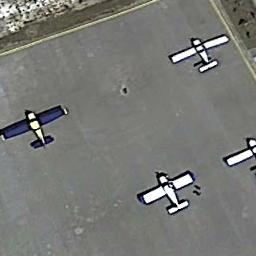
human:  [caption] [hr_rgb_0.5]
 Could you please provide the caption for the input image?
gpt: Three white planes and a blue plane were parked on the airport .